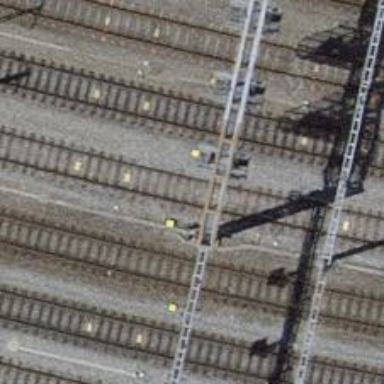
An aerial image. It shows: Railway signal.